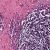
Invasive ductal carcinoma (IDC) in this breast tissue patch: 0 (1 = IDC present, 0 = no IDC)